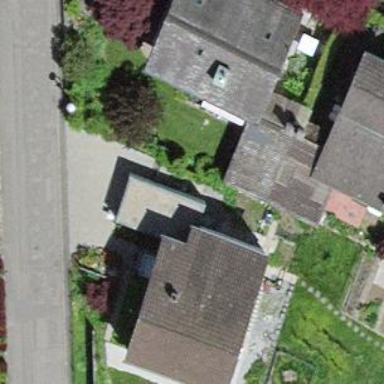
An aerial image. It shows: Detached building.